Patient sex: M
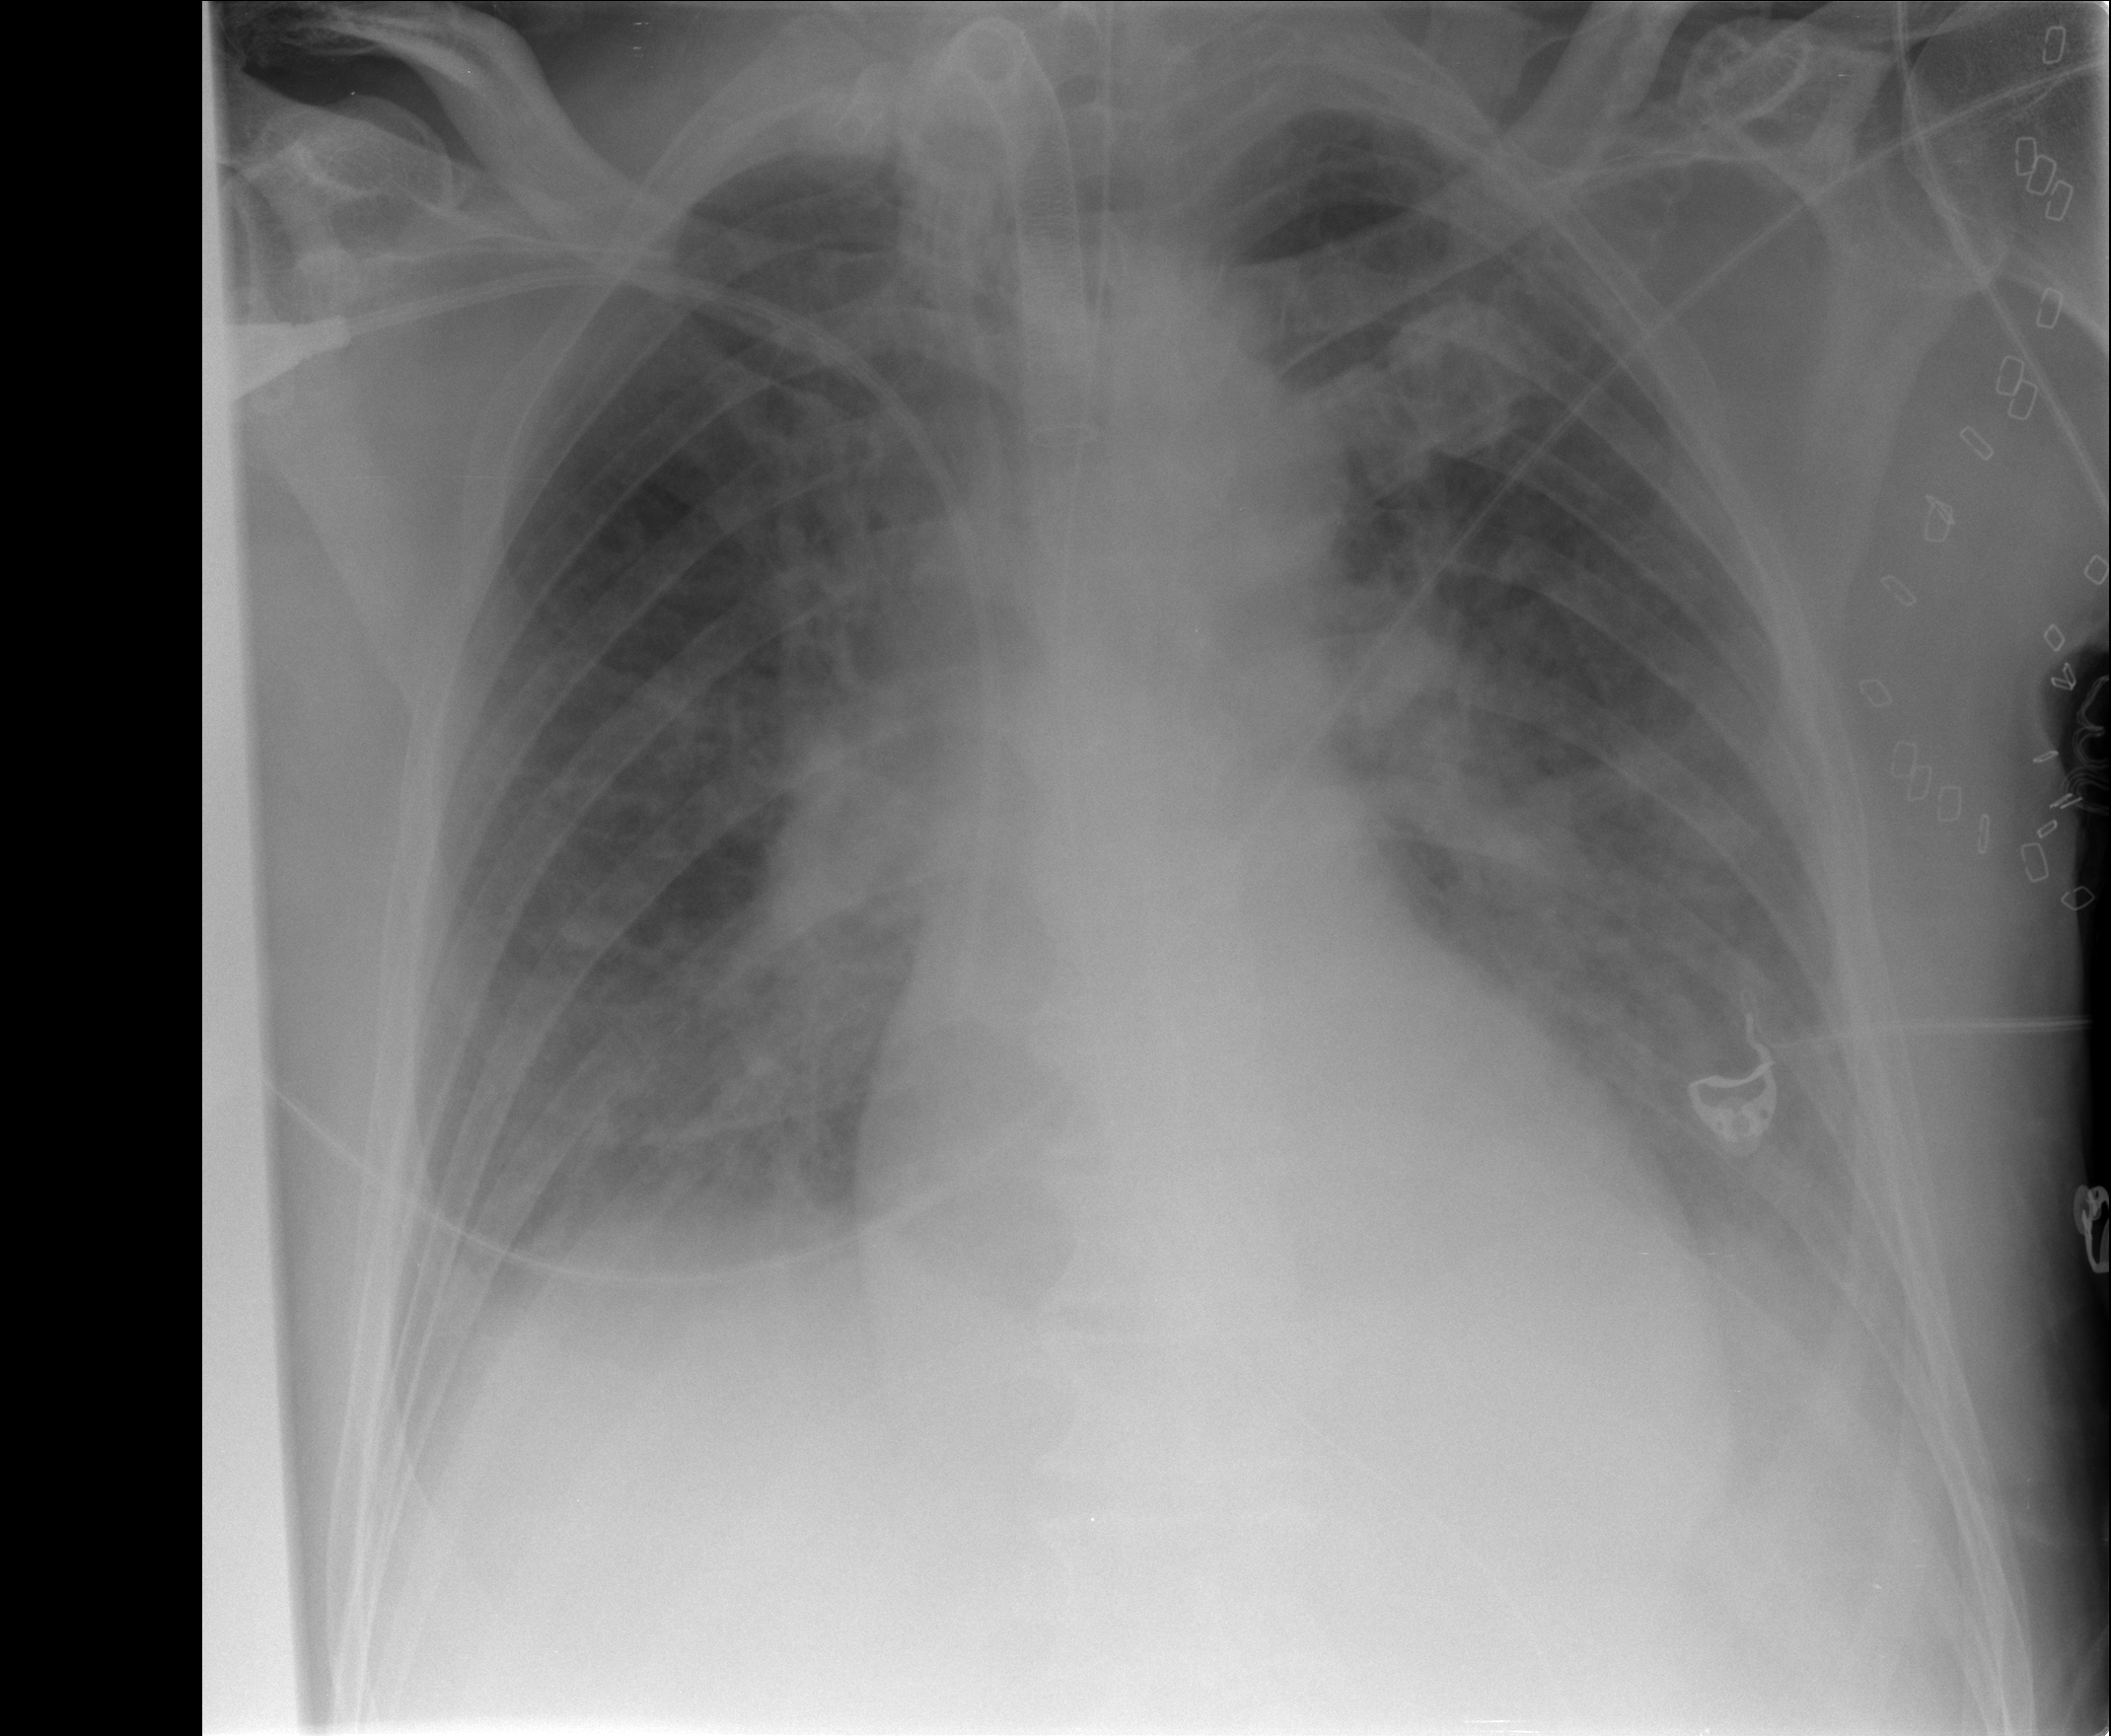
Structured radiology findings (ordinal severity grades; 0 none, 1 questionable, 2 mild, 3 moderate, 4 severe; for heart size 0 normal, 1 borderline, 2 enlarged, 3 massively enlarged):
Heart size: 0
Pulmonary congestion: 3
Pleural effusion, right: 2
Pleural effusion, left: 2
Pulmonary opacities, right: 2
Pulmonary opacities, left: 2
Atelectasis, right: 2
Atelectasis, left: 2